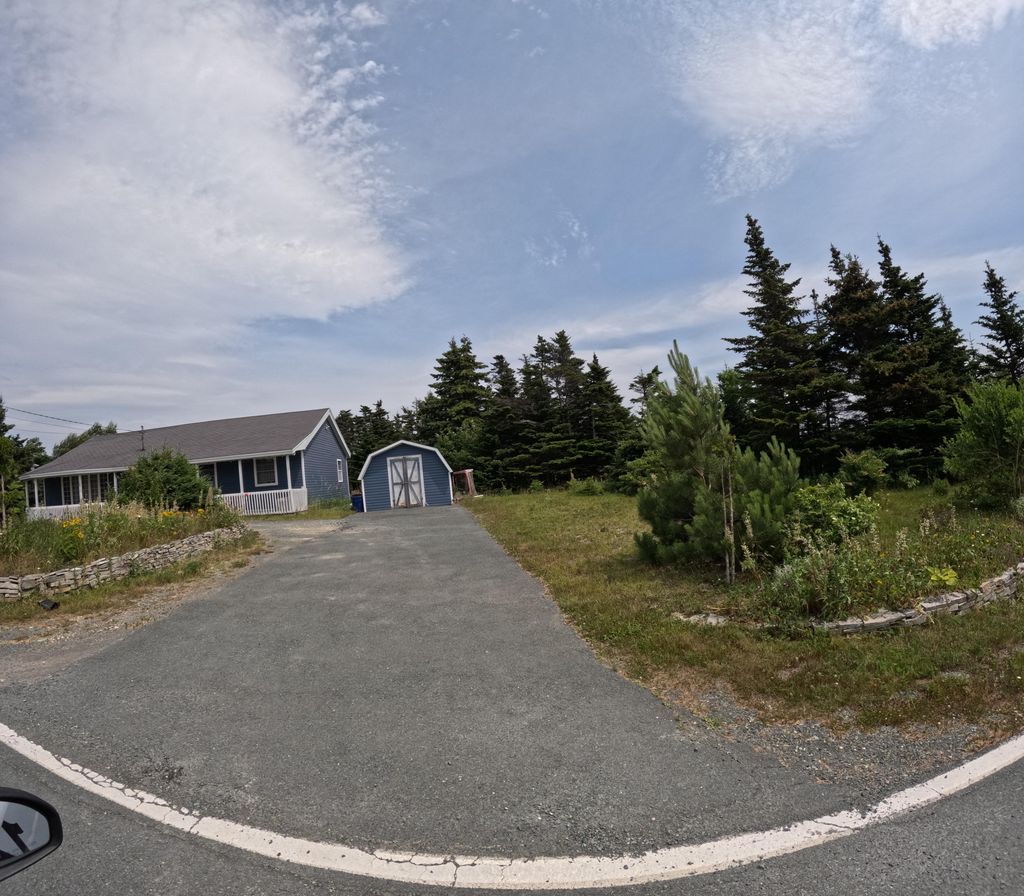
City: st_johns